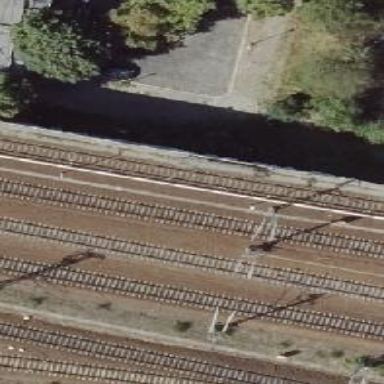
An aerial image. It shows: Railway signal.